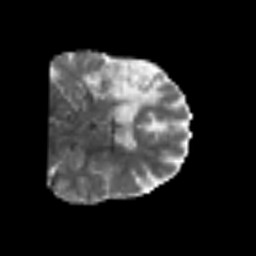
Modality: MD
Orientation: coronal
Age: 60
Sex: male
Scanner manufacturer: siemens
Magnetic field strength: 3 T
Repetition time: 6.1 s
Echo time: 0.101 s